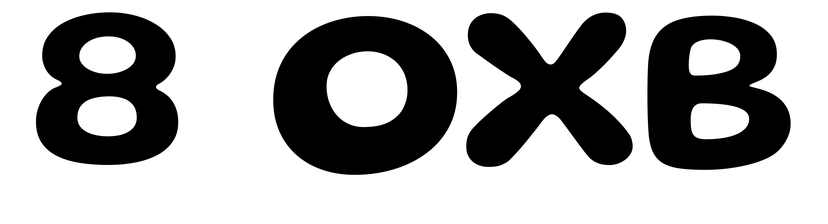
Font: Gluten_SemiBold